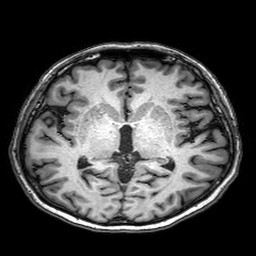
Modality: T1w
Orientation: coronal
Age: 71
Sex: female
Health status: healthy
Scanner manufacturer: philips
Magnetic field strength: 3 T